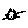
Label: cat